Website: home-depot
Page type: receipt
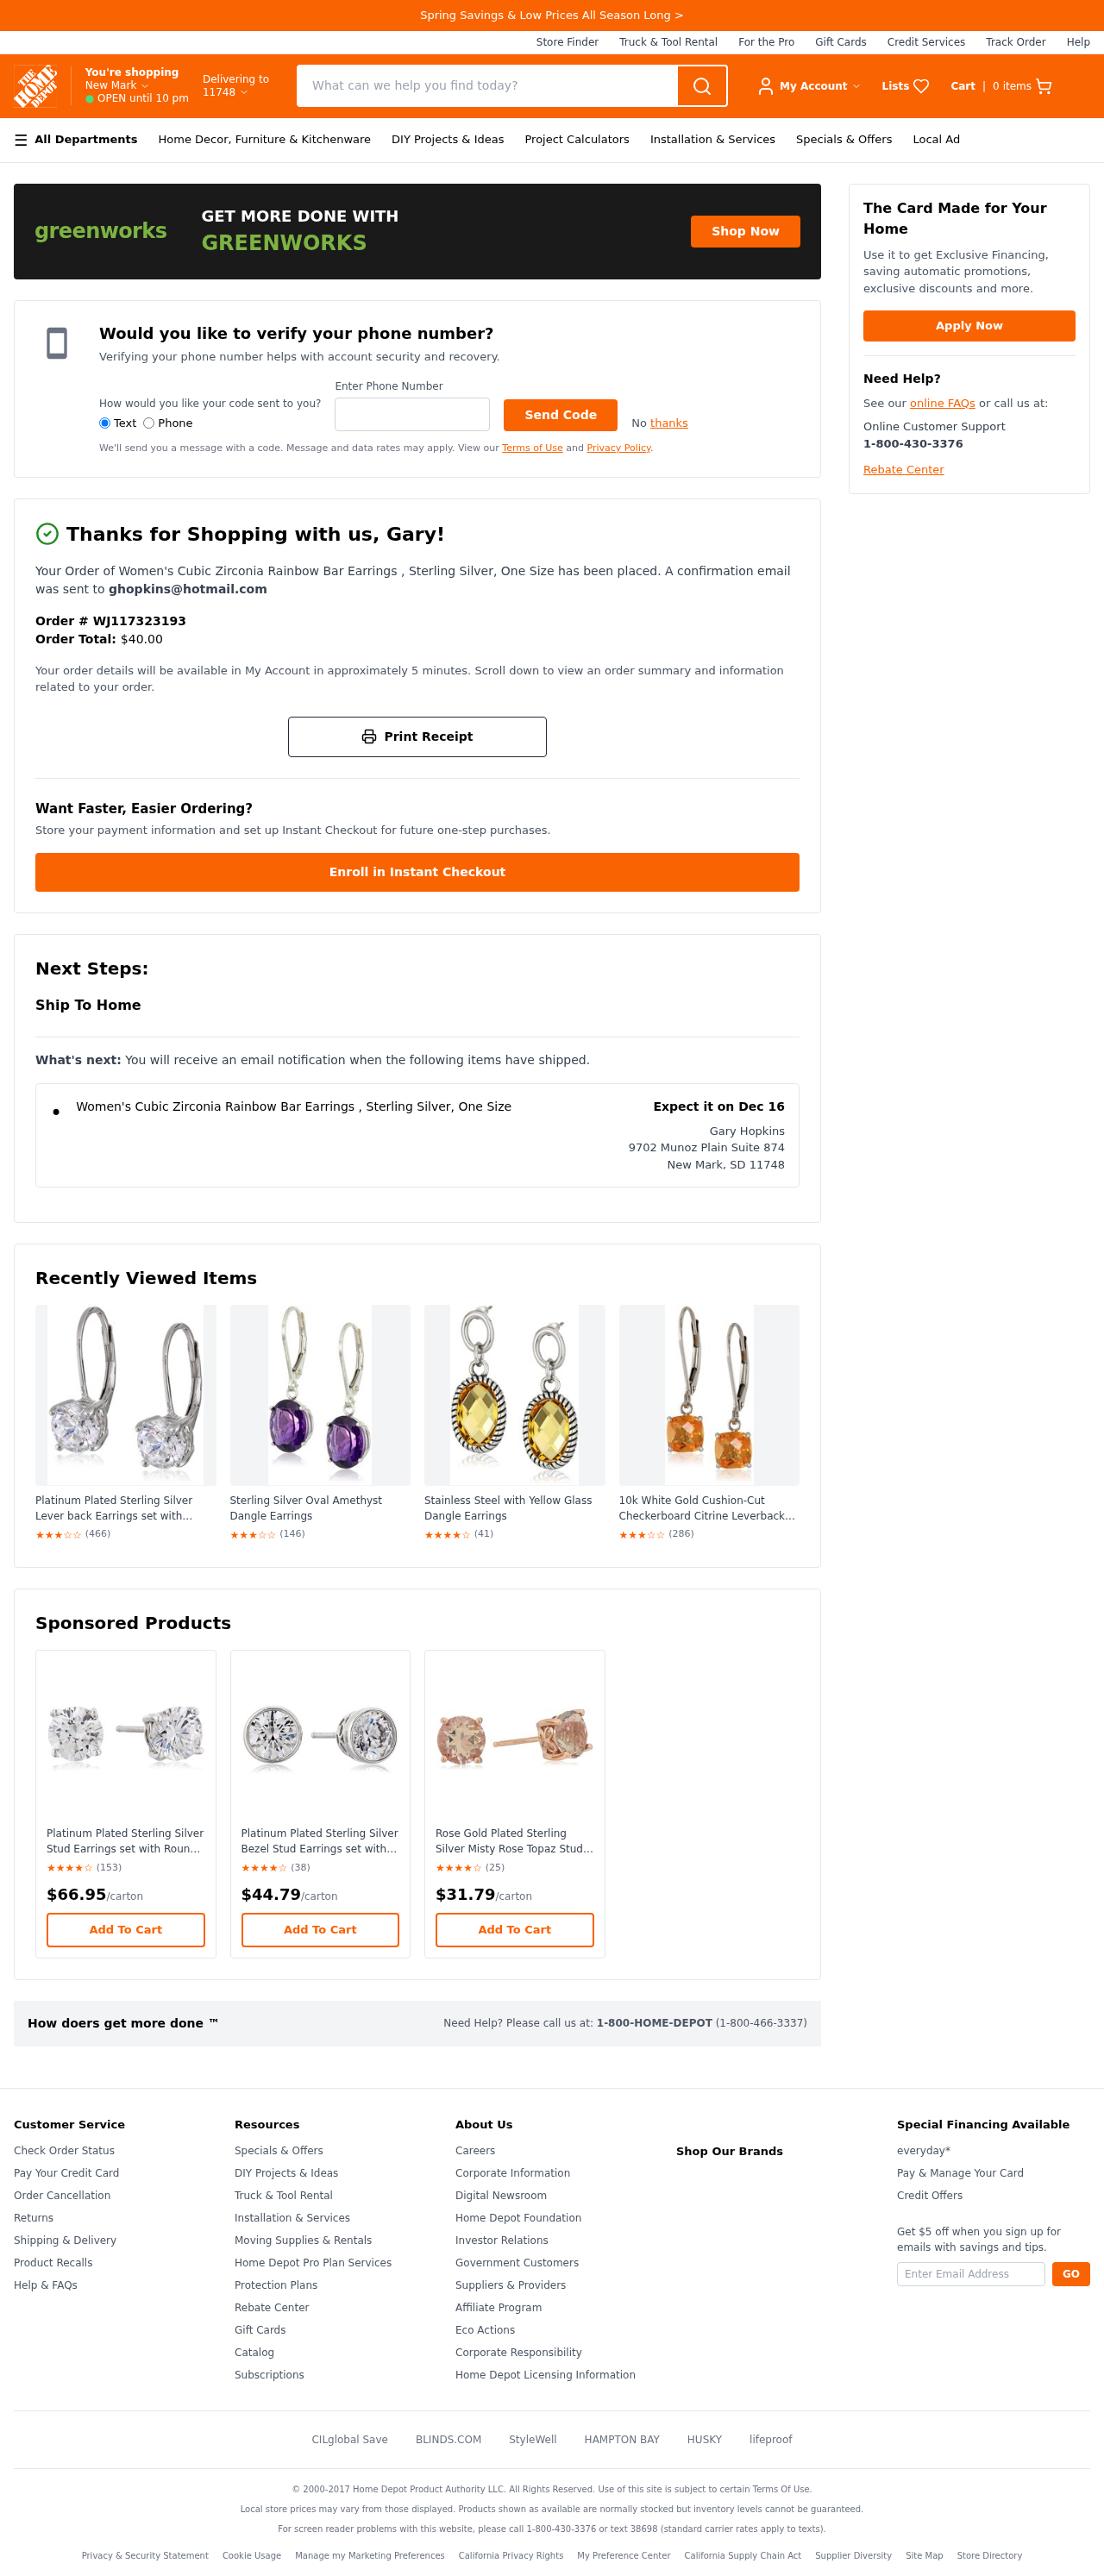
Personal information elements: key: PII_CITY
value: New Mark
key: PII_CITY_STATE_ZIP
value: New Mark, SD 11748
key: PII_EMAIL
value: ghopkins@hotmail.com
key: PII_FIRSTNAME
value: Gary
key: PII_FULLNAME
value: Gary Hopkins
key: PII_PHONE
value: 6884134830
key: PII_POSTCODE
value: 11748
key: PII_STREET
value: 9702 Munoz Plain Suite 874
Product elements: key: PRODUCT1_NAME
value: Women's Cubic Zirconia Rainbow Bar Earrings , Sterling Silver, One Size
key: PRODUCT2_NAME
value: Platinum Plated Sterling Silver Lever back Earrings set with Round Swarovski Zirconia (2 cttw)
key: PRODUCT2_RATING
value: ★★★☆☆
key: PRODUCT2_NUM_RATINGS
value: (466)
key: PRODUCT3_NAME
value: Sterling Silver Oval Amethyst Dangle Earrings
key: PRODUCT3_RATING
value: ★★★☆☆
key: PRODUCT3_NUM_RATINGS
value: (146)
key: PRODUCT4_NAME
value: Stainless Steel with Yellow Glass Dangle Earrings
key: PRODUCT4_RATING
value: ★★★★☆
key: PRODUCT4_NUM_RATINGS
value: (41)
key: PRODUCT5_NAME
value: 10k White Gold Cushion-Cut Checkerboard Citrine Leverback Earrings (6mm)
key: PRODUCT5_RATING
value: ★★★☆☆
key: PRODUCT5_NUM_RATINGS
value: (286)
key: PRODUCT6_NAME
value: Platinum Plated Sterling Silver Stud Earrings set with Round Cut Swarovski Zirconia (2 cttw)
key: PRODUCT6_RATING
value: ★★★★☆
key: PRODUCT6_NUM_RATINGS
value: (153)
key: PRODUCT6_PRICE
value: $66.95
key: PRODUCT7_NAME
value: Platinum Plated Sterling Silver Bezel Stud Earrings set with Swarovski Zirconia (2 cttw)
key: PRODUCT7_RATING
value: ★★★★☆
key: PRODUCT7_NUM_RATINGS
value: (38)
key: PRODUCT7_PRICE
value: $44.79
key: PRODUCT8_NAME
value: Rose Gold Plated Sterling Silver Misty Rose Topaz Stud Earrings made with Swarovski Topaz Gemstones
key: PRODUCT8_RATING
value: ★★★★☆
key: PRODUCT8_NUM_RATINGS
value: (25)
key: PRODUCT8_PRICE
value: $31.79
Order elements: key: ORDER_NUM_ITEMS
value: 0
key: ORDER_ID
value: WJ117323193
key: ORDER_TOTAL
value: $40.00
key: ORDER_DELIVERY_DATE
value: Expect it on Dec 16